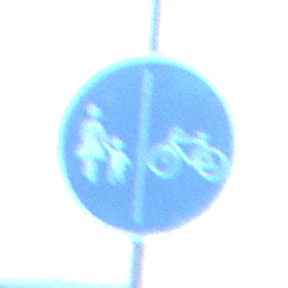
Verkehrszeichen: GetrennterRadUndGehwegRadwegRechts
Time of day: SunriseSunset
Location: Outdoor (Nature)
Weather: PartlyCloudy
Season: NotSpecified
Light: Natural